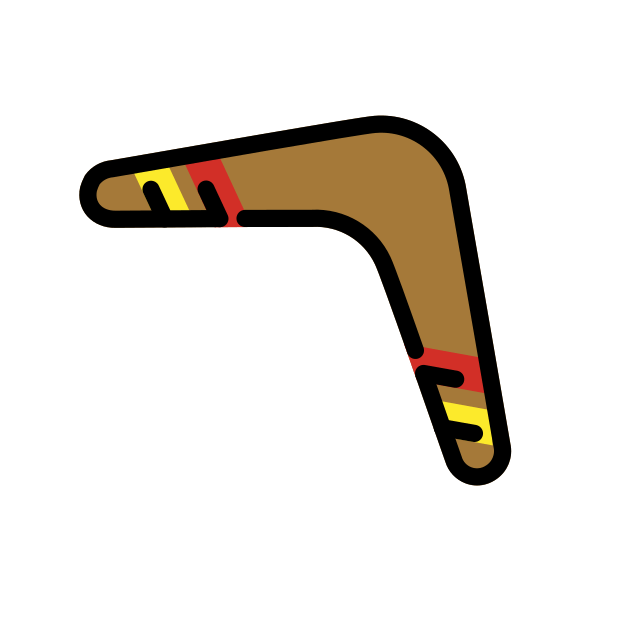
Emoji: 🪃
Name: boomerang
Unicode: 0x1fa83